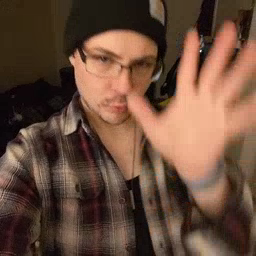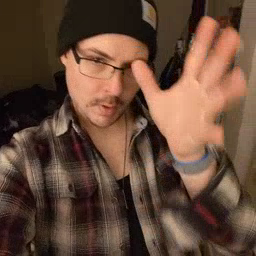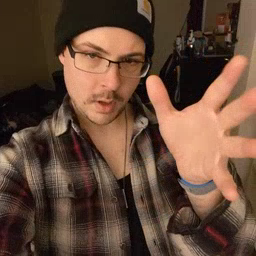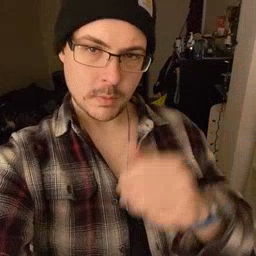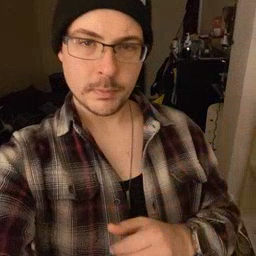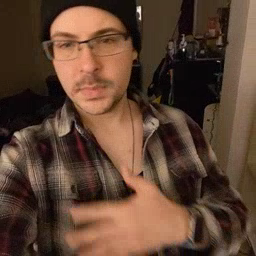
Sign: grandpa